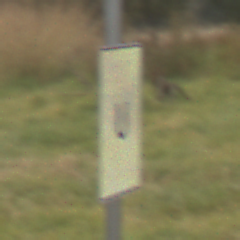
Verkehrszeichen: AnkuendigungOderFortsetzungUmleitungOhnePfeilsymbol
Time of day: MorningAfternoon
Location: Outdoor (Nature)
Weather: Overcast
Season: NotSpecified
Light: Natural